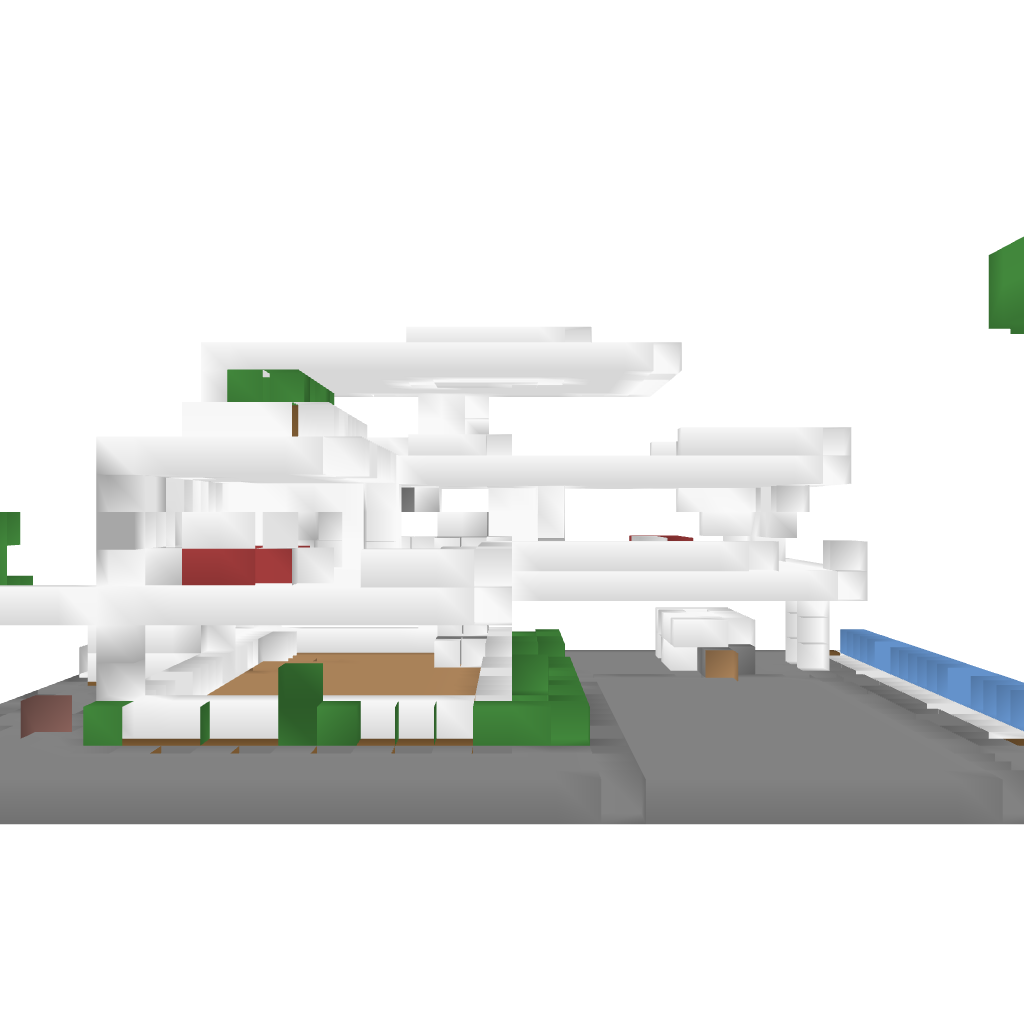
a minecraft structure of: Modern house bad low quality